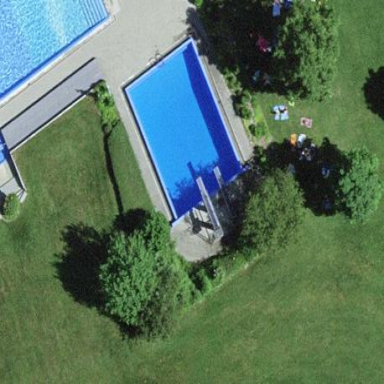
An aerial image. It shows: Swimming pool area designated for leisure and sport.